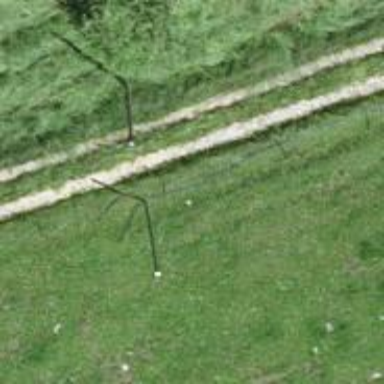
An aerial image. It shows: Power pole.